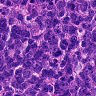
Metastatic tissue present: no